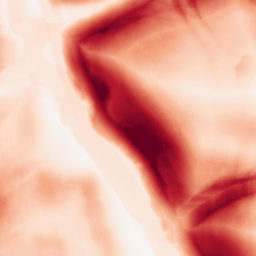
Category: morphological
Decomposition family: morphological_square
Decomposition parameters: operation: gradient
size: 20
Upsampling method: bicubic_3x
Upsampling parameters: scale: 3
Upsampling scale: 3